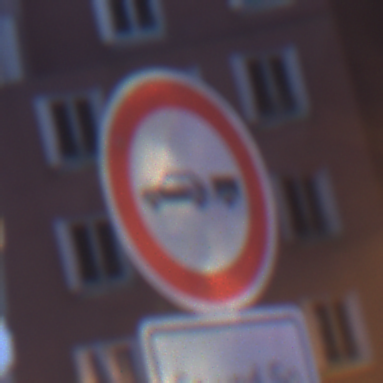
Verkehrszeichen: VerbotPersonenkraftwagenMitAnhaenger
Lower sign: ZeitangabenMitBeschraenkungAufWochentage8
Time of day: Night
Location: Outdoor (Urban)
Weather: PartlyCloudy
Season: NotSpecified
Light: Artificial